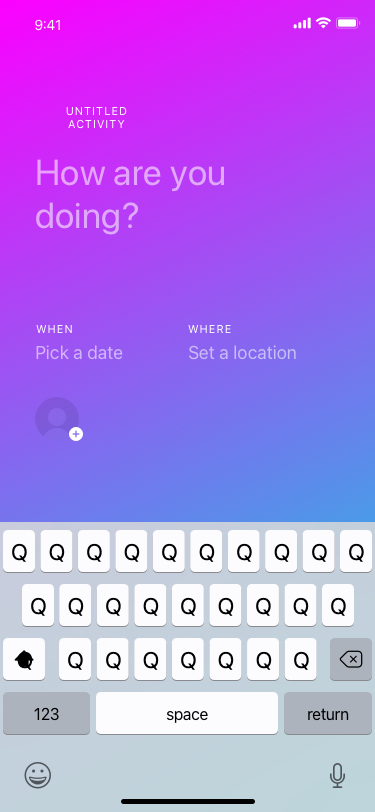
Text in this UI design:
Pick a date
When
Set a location
Where
How are you doing?
Untitled Activity